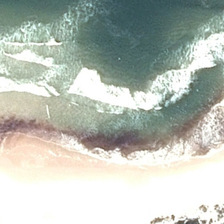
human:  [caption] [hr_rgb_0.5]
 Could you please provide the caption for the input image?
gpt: the beach is curved while the sea waves are turbulent .

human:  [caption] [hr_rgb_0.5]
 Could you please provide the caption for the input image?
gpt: the beach is curved while the sea waves are turbulent .

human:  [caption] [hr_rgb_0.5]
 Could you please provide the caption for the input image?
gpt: white waves are between green ocean and white beach .

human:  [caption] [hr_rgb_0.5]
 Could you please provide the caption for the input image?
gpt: white waves are between green ocean and white beach .

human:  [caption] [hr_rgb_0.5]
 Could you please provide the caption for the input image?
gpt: white waves are between green ocean and white beach .